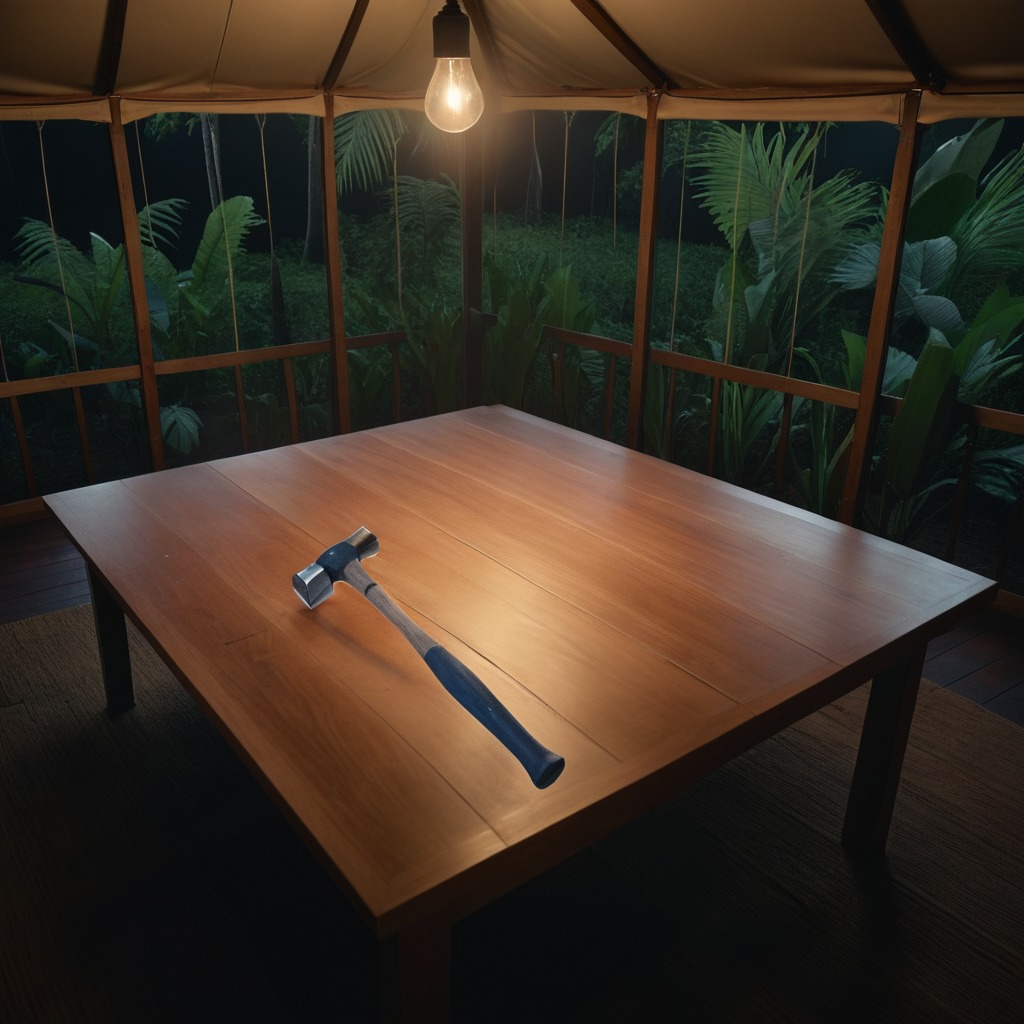
A hammer is lying on a wooden table inside a jungle field workshop tent at night dim ambient light soft shadows worn but